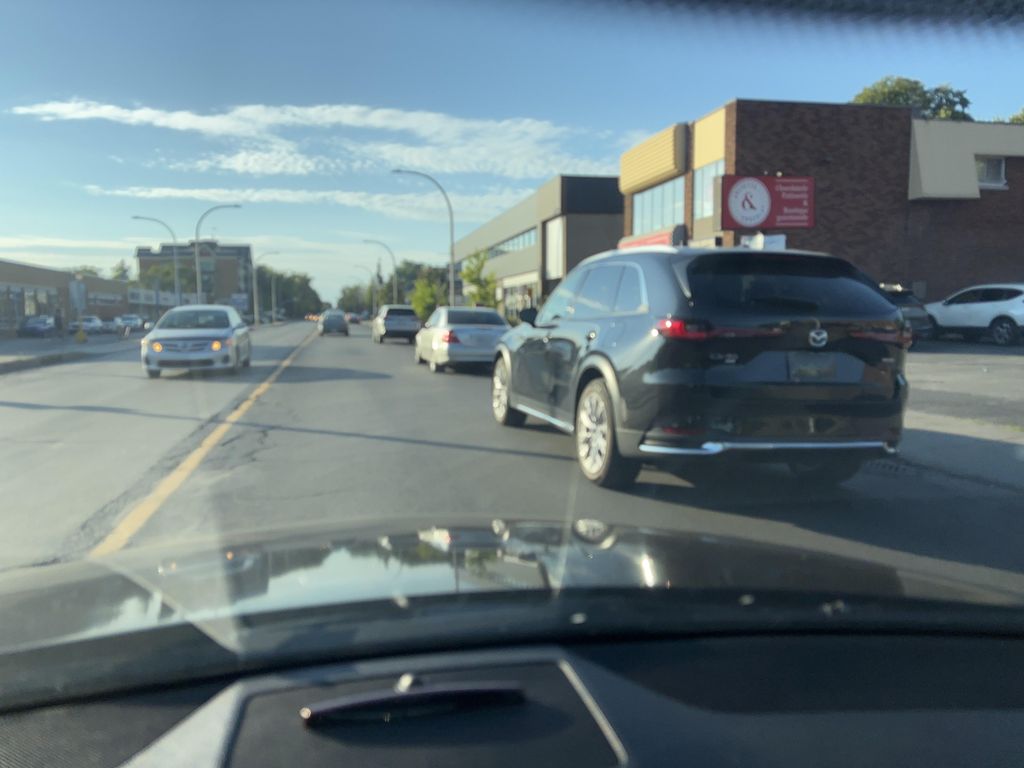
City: montreal